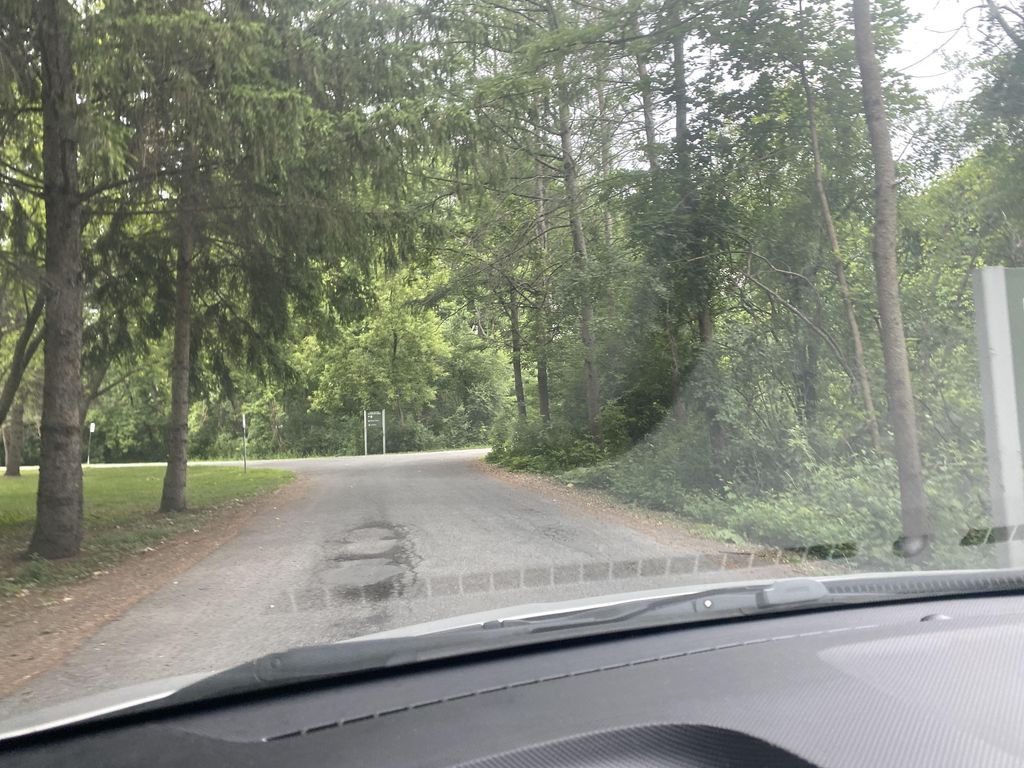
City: montreal